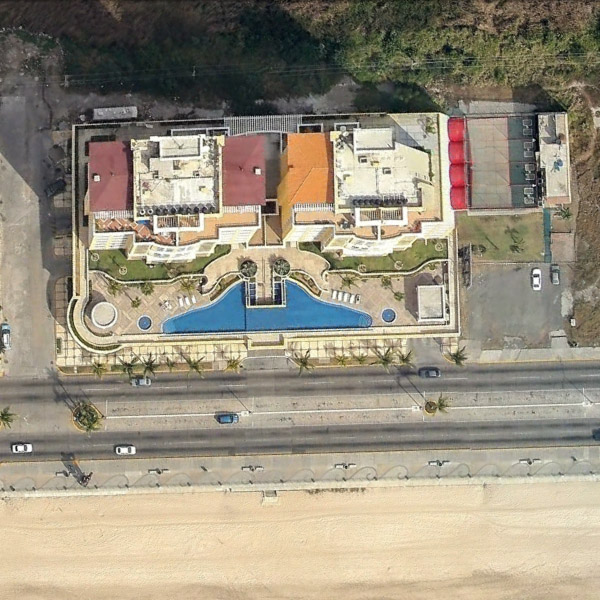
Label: Resort